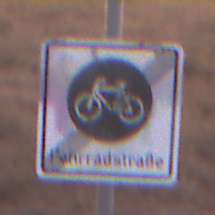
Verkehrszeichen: EndeFahrradstrasse
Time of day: SunriseSunset
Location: Outdoor (Nature)
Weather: PartlyCloudy
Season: NotSpecified
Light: Natural